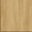
Piece: xx